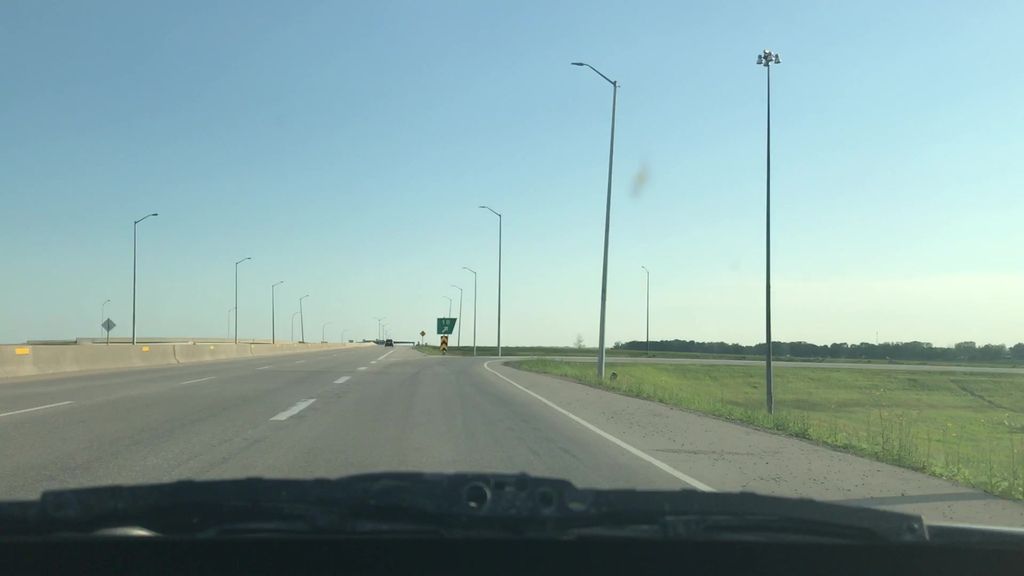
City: winnipeg